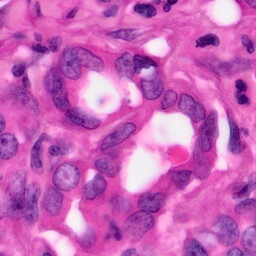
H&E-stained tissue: Pancreatic